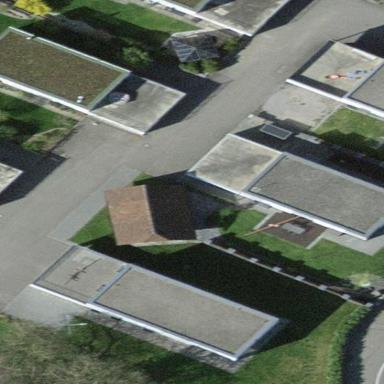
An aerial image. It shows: Flat-roofed building.